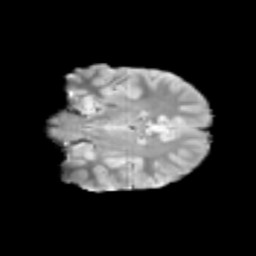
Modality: T2w
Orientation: coronal
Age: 10
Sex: male
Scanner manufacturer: siemens
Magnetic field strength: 3 T
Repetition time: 3.8 s
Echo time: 0.07 s